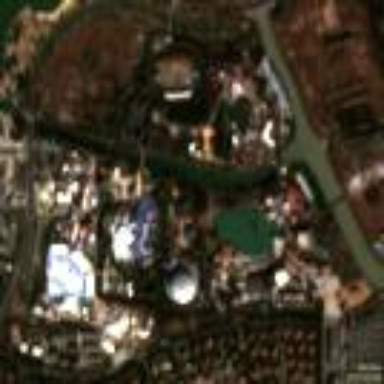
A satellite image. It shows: Theme park.